Field crop: maize
Growth stage: 2
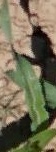
Species: maize